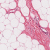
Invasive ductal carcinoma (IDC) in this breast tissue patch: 0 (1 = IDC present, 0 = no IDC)